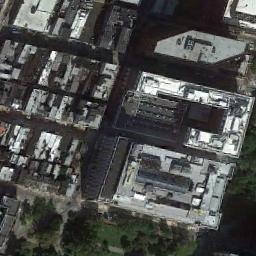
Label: commercial_area